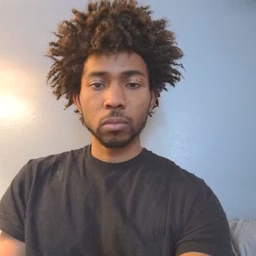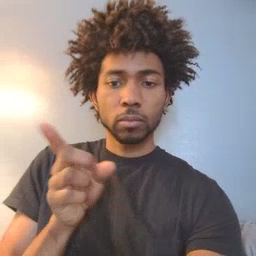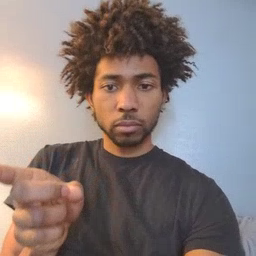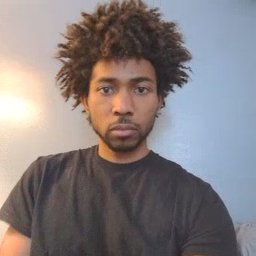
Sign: hesheit